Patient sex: M
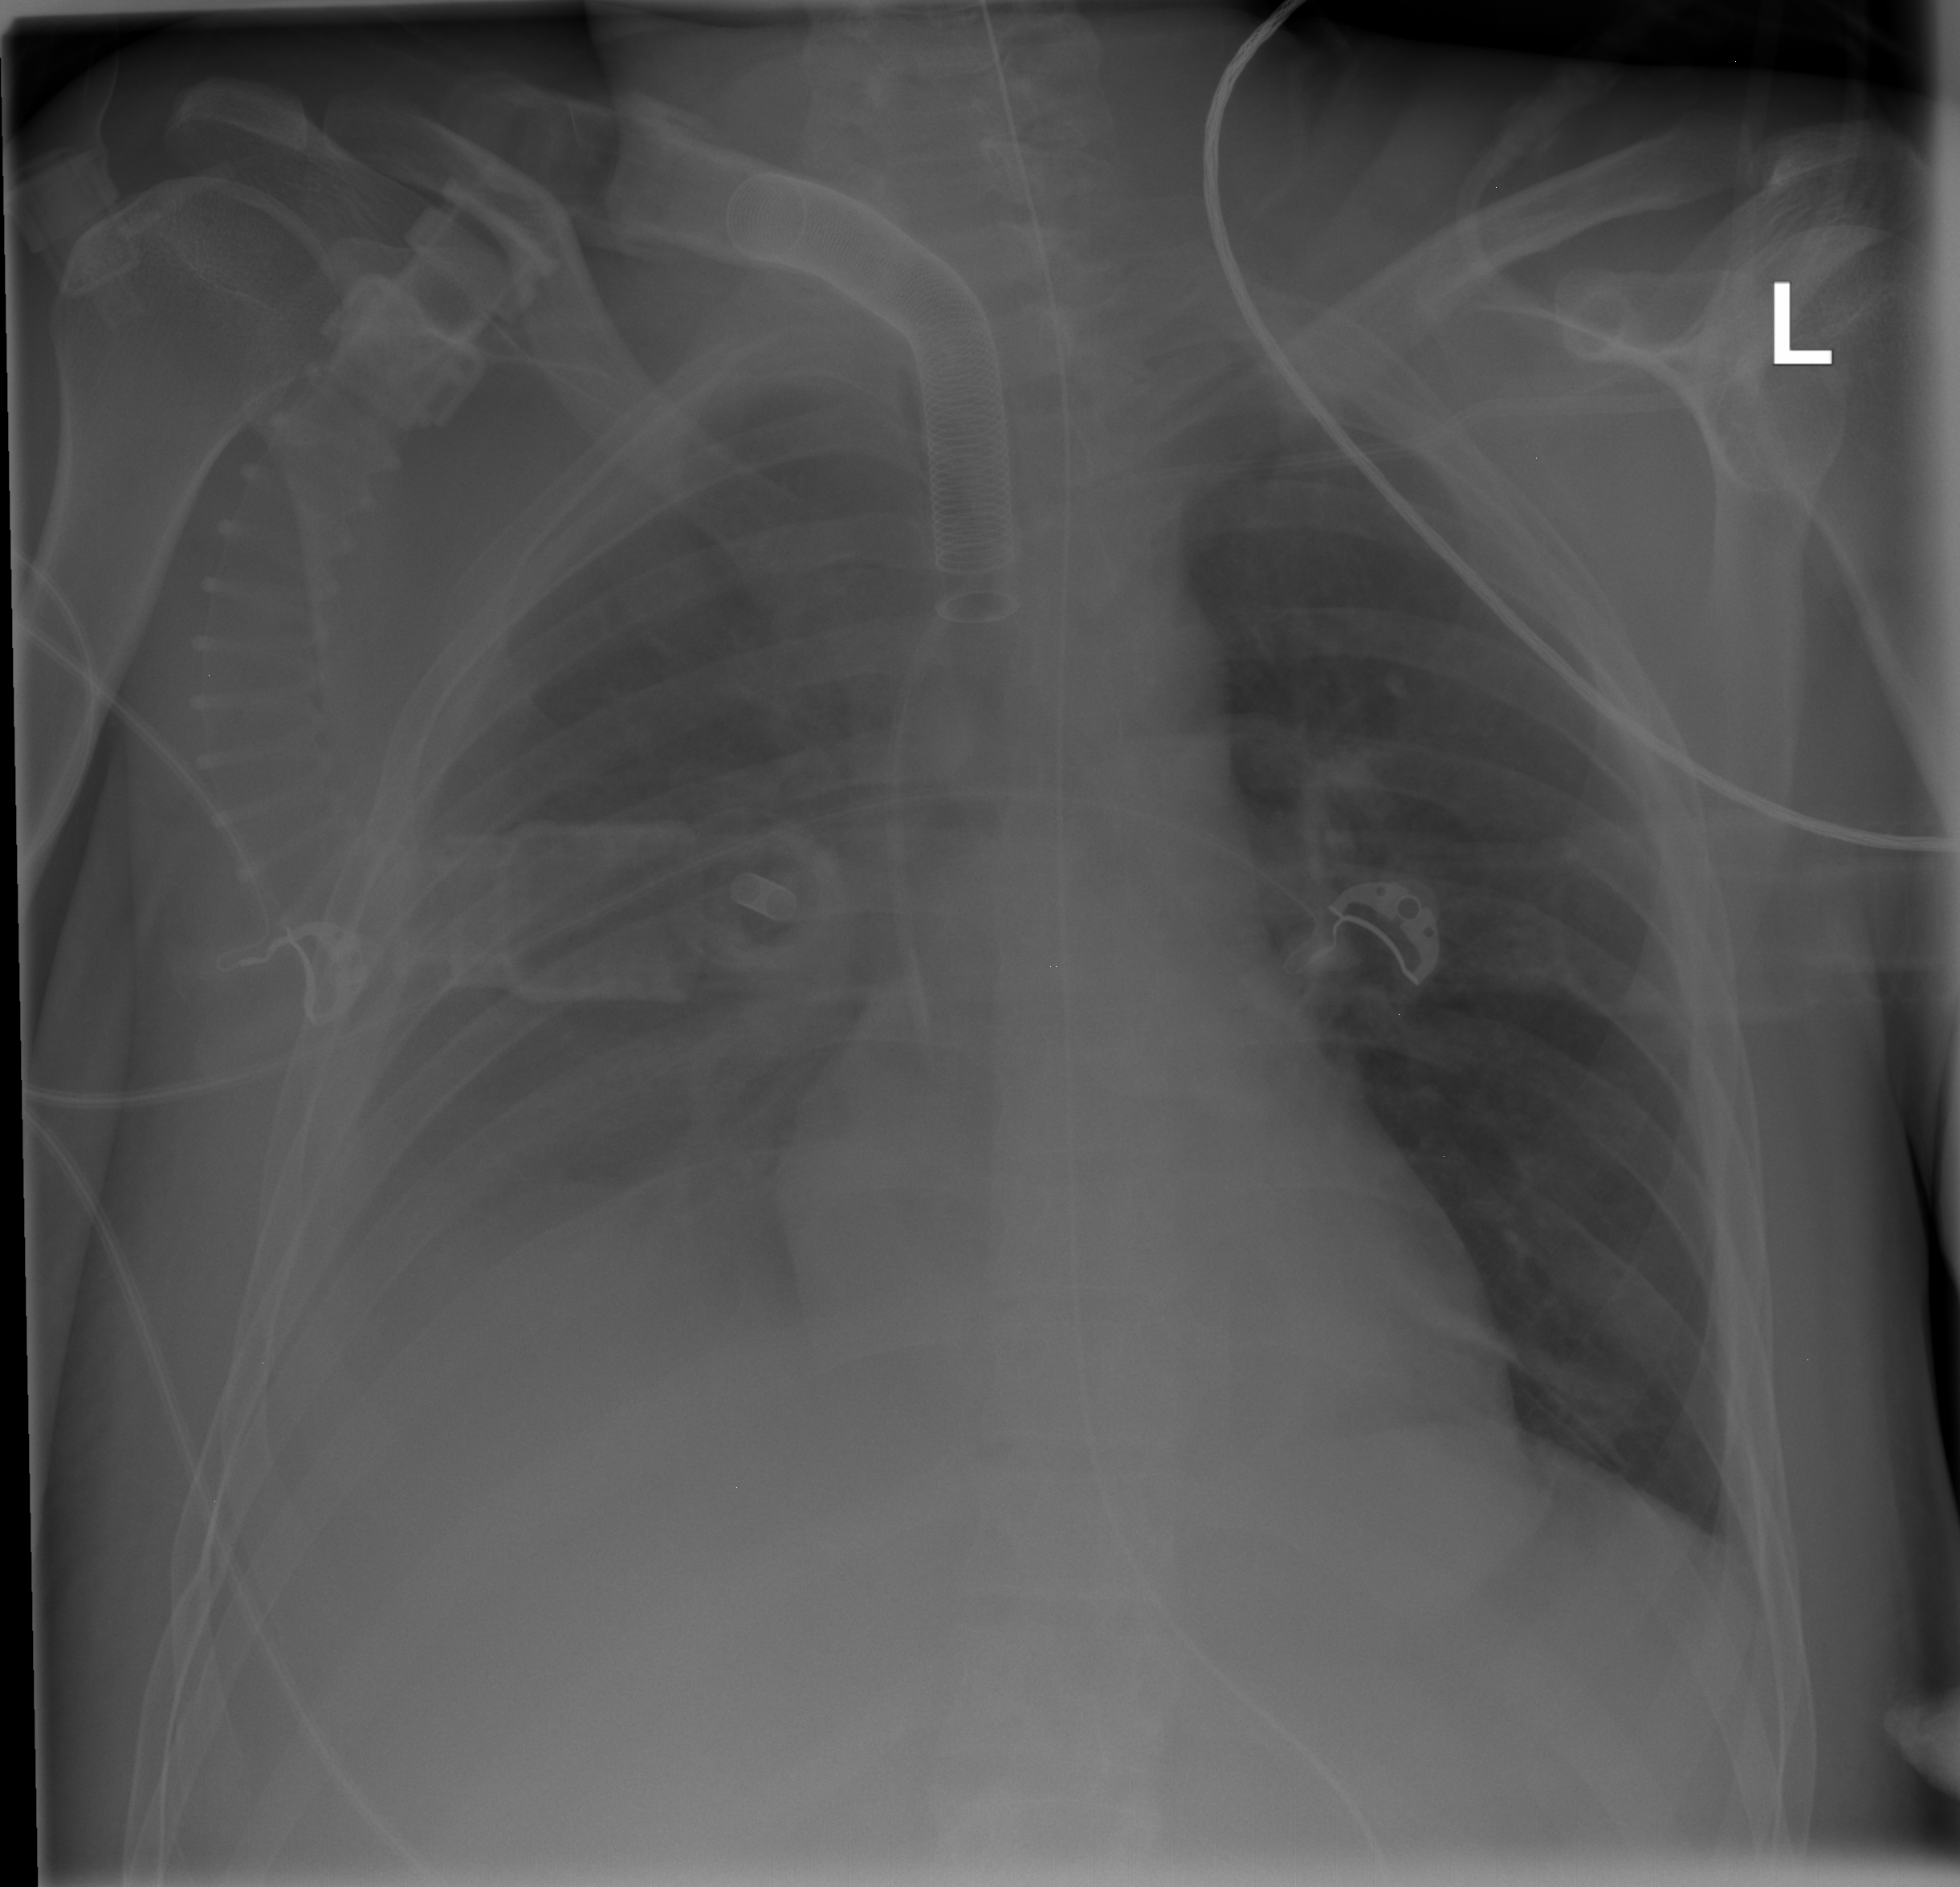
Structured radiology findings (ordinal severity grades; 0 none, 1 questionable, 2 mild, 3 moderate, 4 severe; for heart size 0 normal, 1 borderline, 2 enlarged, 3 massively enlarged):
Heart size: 0
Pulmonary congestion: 0
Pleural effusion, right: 3
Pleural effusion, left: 0
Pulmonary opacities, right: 0
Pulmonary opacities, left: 0
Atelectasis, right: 2
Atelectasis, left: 0